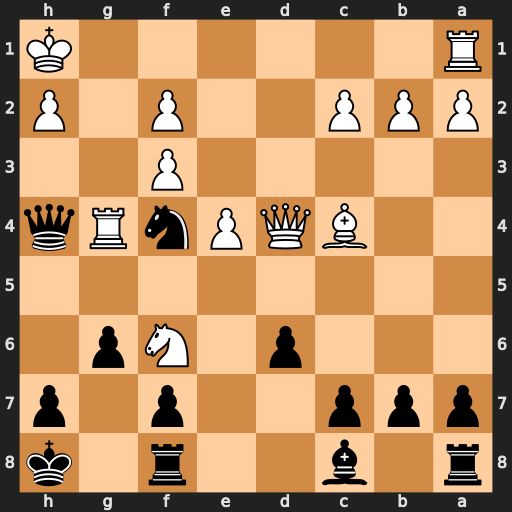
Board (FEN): r1b2r1k/ppp2p1p/3p1Np1/8/2BQPnRq/5P2/PPP2P1P/R6K
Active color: b
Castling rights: -
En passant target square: -
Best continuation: Bxg4 Nxg4+ f6